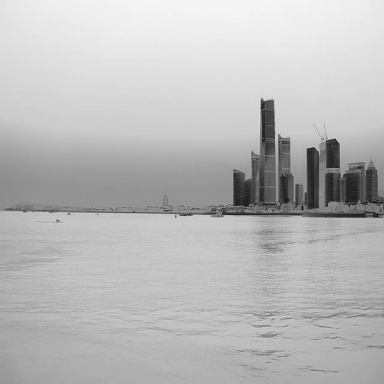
There are two canoes in the infrared image.